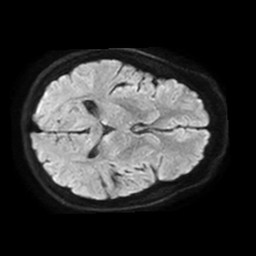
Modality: TRACE
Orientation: axial
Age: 55
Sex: female
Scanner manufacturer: philips
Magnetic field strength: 1.5 T
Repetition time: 3.398 s
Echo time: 0.06922 s